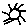
Label: sun